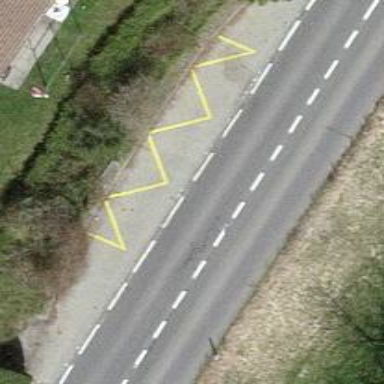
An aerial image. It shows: Bus stop with designated public transport stop position.